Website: macys
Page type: customer-info-address
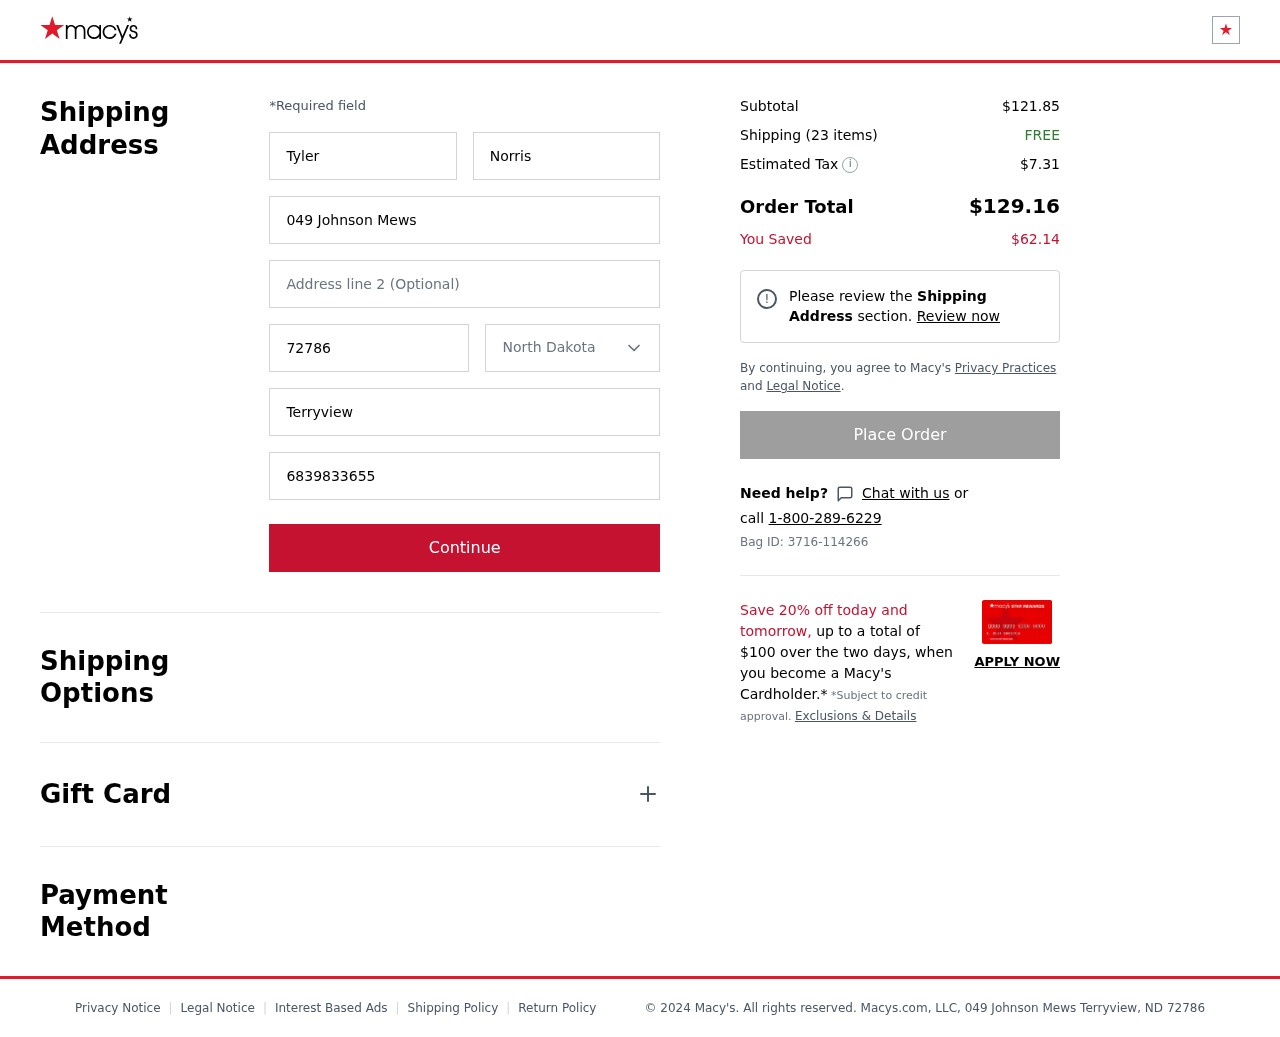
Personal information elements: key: PII_CITY
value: Terryview
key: PII_FIRSTNAME
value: Tyler
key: PII_LASTNAME
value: Norris
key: PII_PHONE
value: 6839833655
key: PII_POSTCODE
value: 72786
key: PII_STATE
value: North Dakota
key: PII_STREET
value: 049 Johnson Mews
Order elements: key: ORDER_SUBTOTAL
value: $121.85
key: ORDER_NUM_ITEMS
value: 23
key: ORDER_SHIPPING_COST
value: FREE
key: ORDER_TAX
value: $7.31
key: ORDER_TOTAL
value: $129.16
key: ORDER_SAVINGS
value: $62.14
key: ORDER_BAG_ID
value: Bag ID: 3716-114266